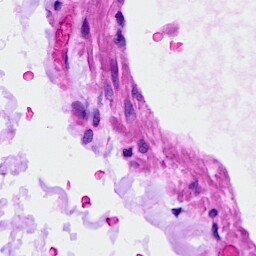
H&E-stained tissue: Ovarian